Interaction volume radius: 10 \u00c5
Interaction volume height: 20 \u00c5
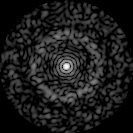
Disorder parameter: 0.8383